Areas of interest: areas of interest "Panlong Automotive City"
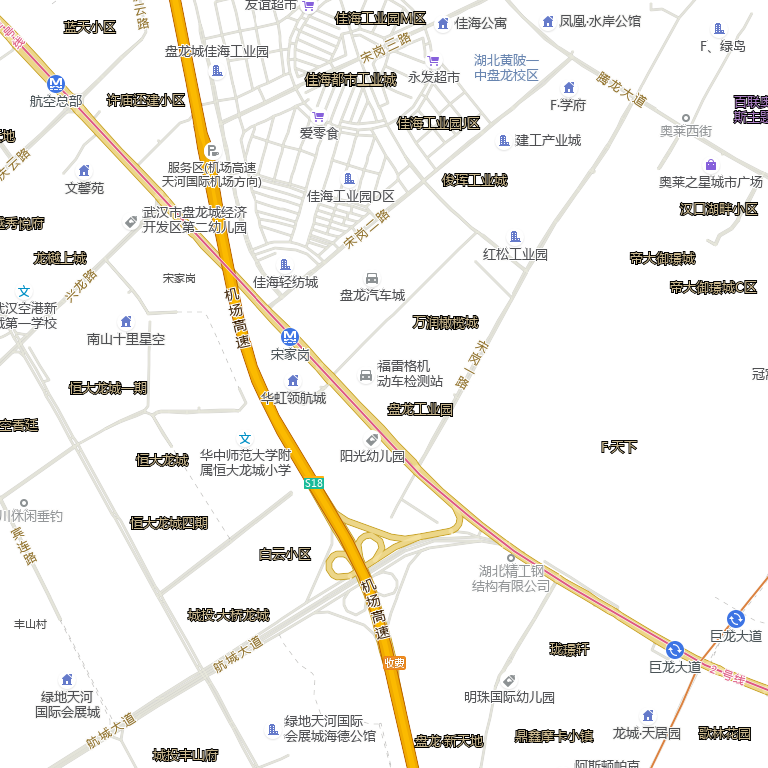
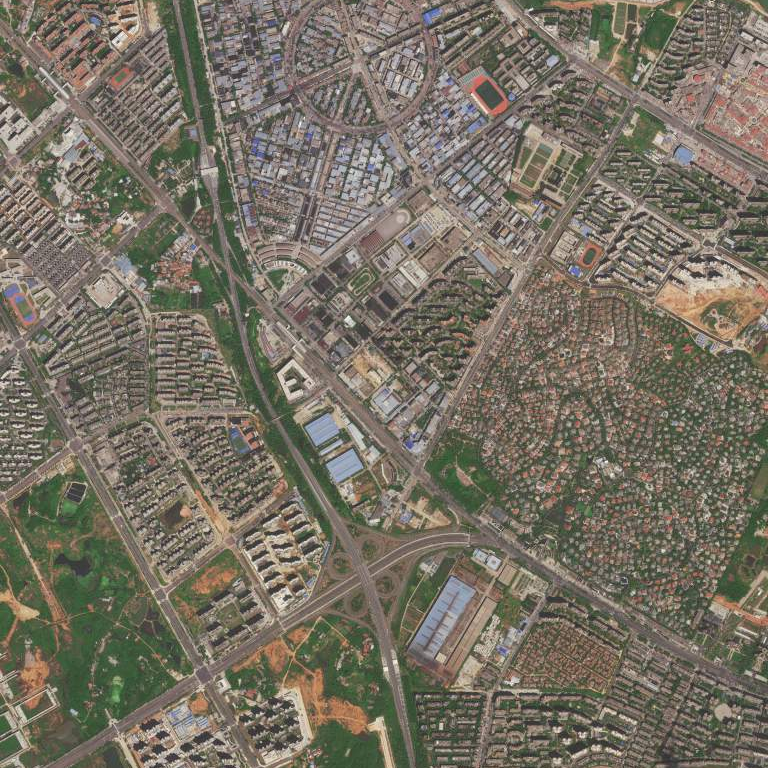